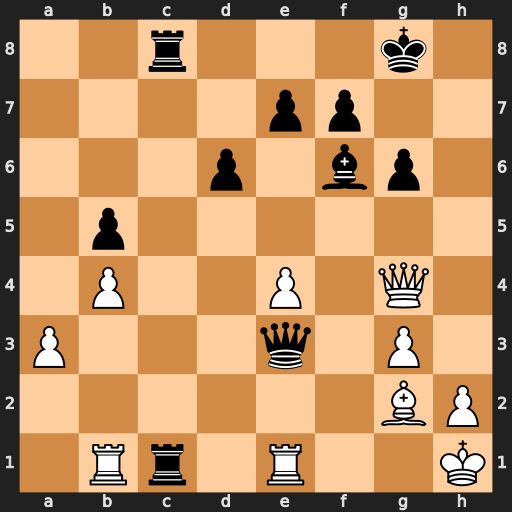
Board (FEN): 2r3k1/4pp2/3p1bp1/1p6/1P2P1Q1/P3q1P1/6BP/1Rr1R2K
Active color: w
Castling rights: -
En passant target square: -
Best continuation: Qxc8+ Rxc8 Rxe3